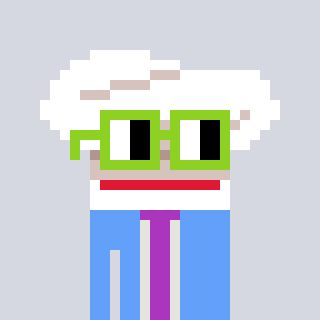
a pixel art character with square light green glasses, a chef hat-shaped head and a blue-colored body on a cool background